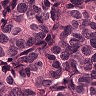
Metastatic tissue present: yes